Question: I have 2 activities (see picture below).
Activity 1 has ListFragment with list of items filled by CursorLoader.
Activity 2 has ActionBar Tabs with ListFragments containing detailed info (also filled by CursorLoader).
Number of tabs I have to read from the first table, it's a item's attribute.
What is the best practice to do this? (When? and How?)
When?
1. OnListItemClick() in the Activity 1 before starting Activity 2
2. OnCreate() in the Activity 2
If I get this value in OnListItemClick - it will look like slow reaction on user's action, because Activity 2 will be started is onLoaderFinished() after database answer.
My ListFragments implement LoaderManager.LoaderCallbacks. If I get number of tabs in onCreate() - I should implement LoaderManager.LoaderCallbacks also for Activity 2. Wouldn't it bee too overwhelming with Loaders?
HOW?
CursorLoader? Is it a good practice to get one single value with CursorLoader?

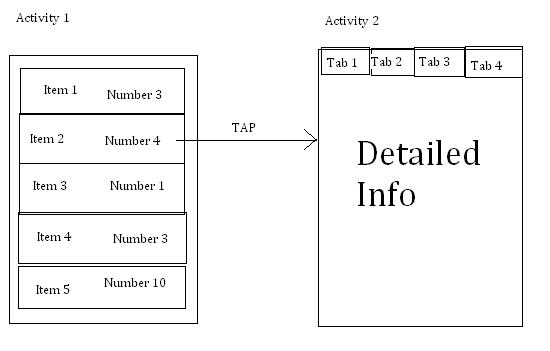
Answer: As usual, no help, my own answer!
I've used 'getContentResolver().query(baseUri, PROJECTION1, null, null, null);'
in 'onCreate()' of second activity